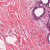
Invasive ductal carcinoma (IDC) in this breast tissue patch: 0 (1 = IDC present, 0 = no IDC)